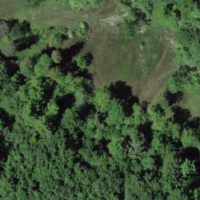
EUNIS habitat code: 41
Species observed at this site:
Lonicera acuminata
Parnassia palustris
Drosera anglica
Cirsium palustre
Aegithalos caudatus
Pinguicula alpina
Euphorbia cyparissias
Carex acutiformis
Epipactis helleborine
Gymnadenia conopsea
Aruncus dioicus
Schoenus nigricans
Colchicum autumnale
Rubus saxatilis
Angelica sylvestris
Succisa pratensis
Neottia ovata
Cinclus cinclus
Epipactis palustris